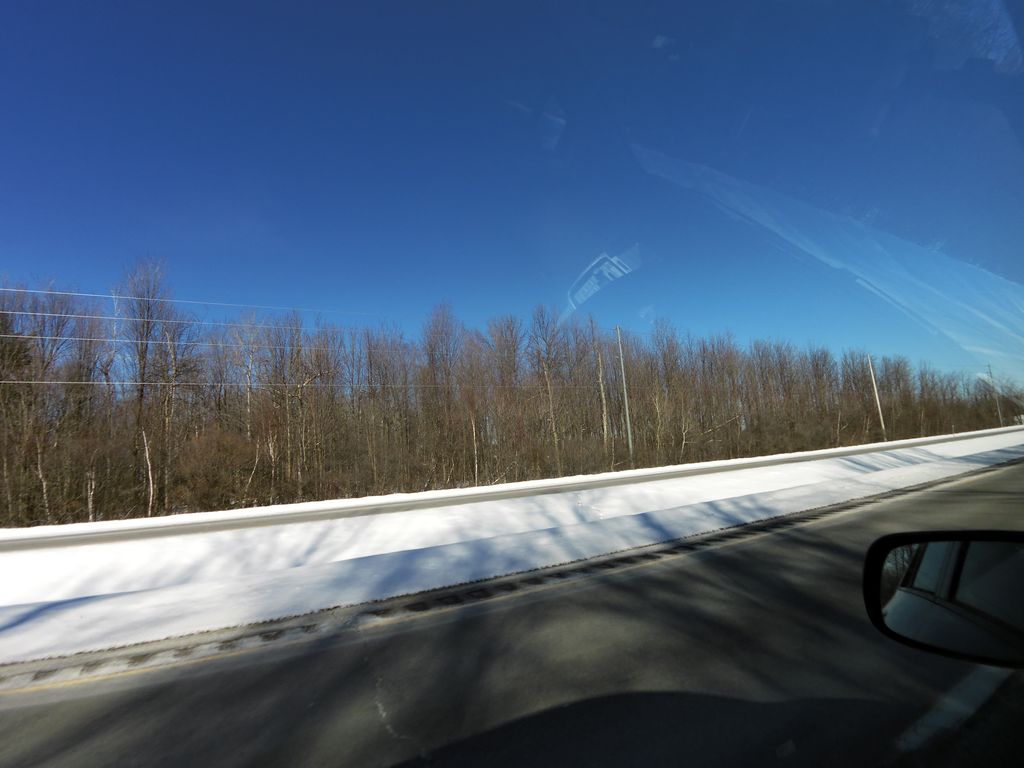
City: ottawa-gatineau